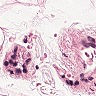
Metastatic tissue present: no